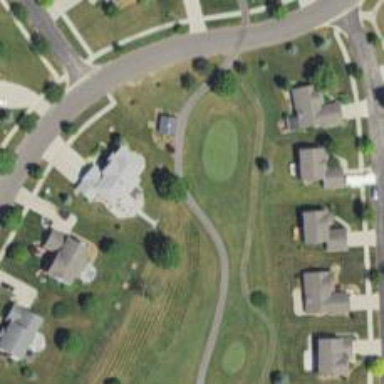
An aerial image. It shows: Service road used as golf cart path.